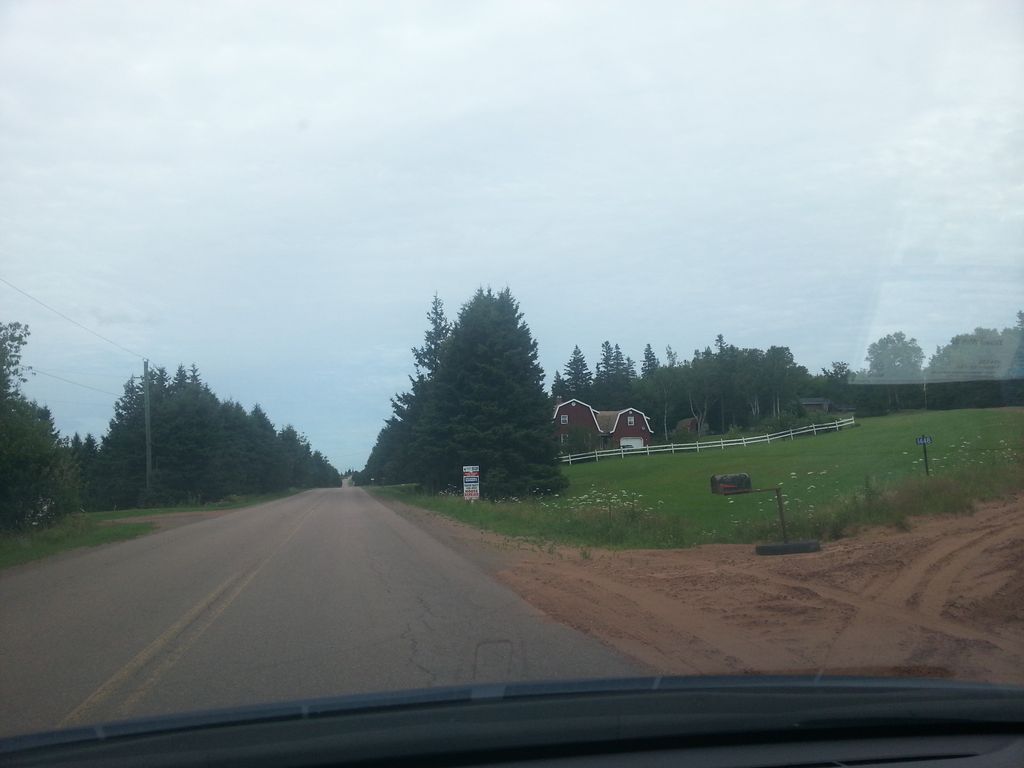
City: charlottetown